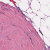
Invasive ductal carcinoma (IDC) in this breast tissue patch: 1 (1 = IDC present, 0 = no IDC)